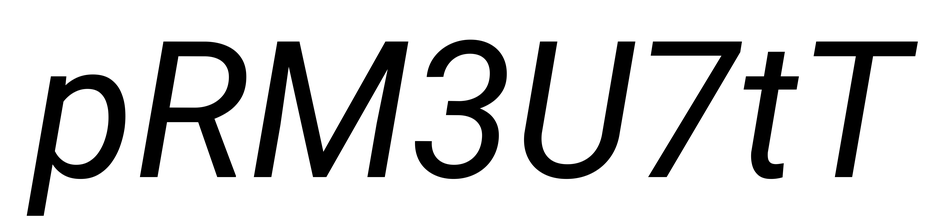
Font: Roboto-Italic_Italic